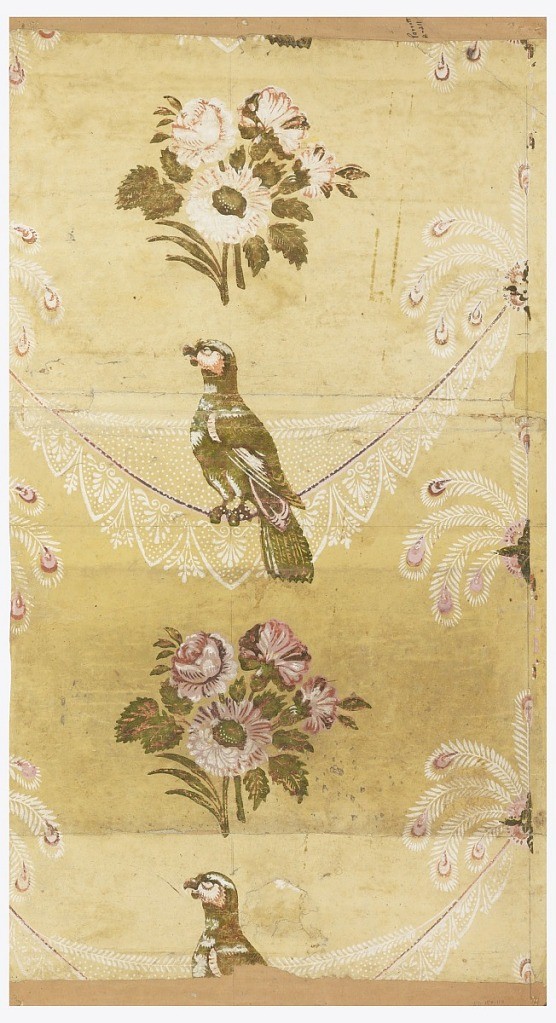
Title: Sidewall
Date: ca. 1810
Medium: Block-printed on joined sheets
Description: Central motif of parrot sitting on lace panel suspended from bunches of peacock feathers. This alternates with floral bouquet. Printed in varnished green, pink and white on yellow ground.